Question: ## Microsoft's Windows Mobile Icons
I've got a few projects that make nice use of these very basic Windows Mobile icons:

Within the last 2 years, I have swapped PCs. I just learned that the image files I used for these icons were not copied over.
Yes, I know I could recreate some cheesy or overly flashy icons, but I like the simplicity and universal understanding of the ones I found that have an International Standards look.
- - - 'ImageList'
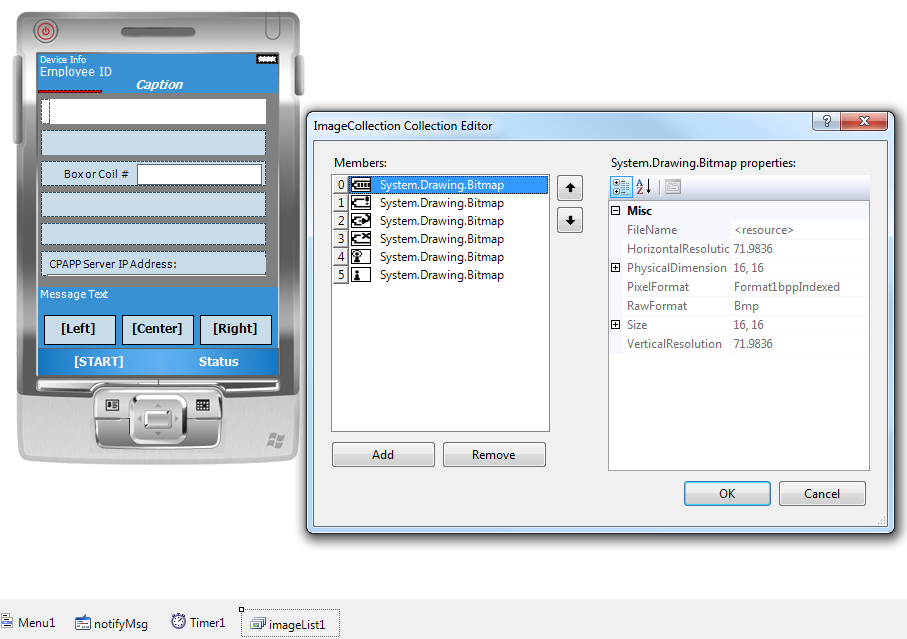
Answer: Ah! I found them in the Device's own 'Windows' folder!
Here are all of the files I needed (plus some) with the path to the file as well as the actual image itself.
If someone else needs this, too, just right click the image and select "Save As":
- 'Windows\WIFI_on.bmp'
So, the question is answered.
, I'll donate a +1 to every other answer myself that adds more standard Windows Mobile (Pocket PC, WM5, or WM6) icons to this page. Hopefully, others will +1 your donations, too.